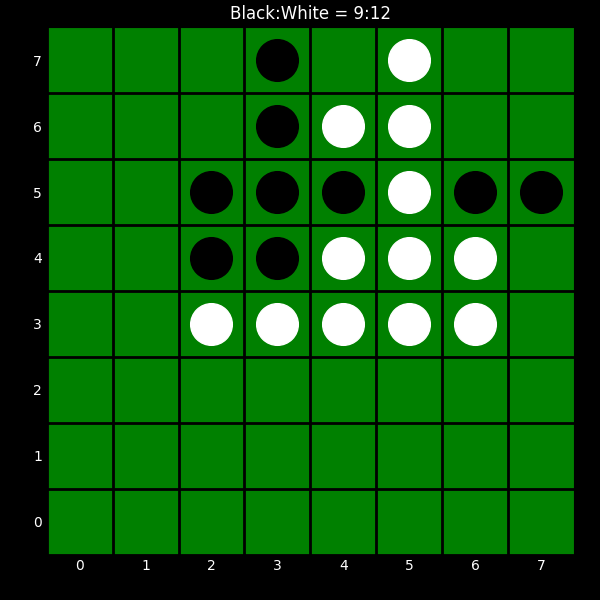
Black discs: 9
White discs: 12